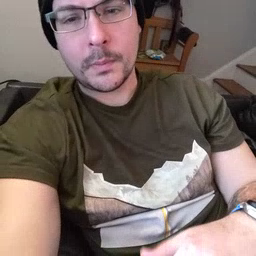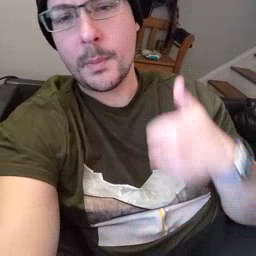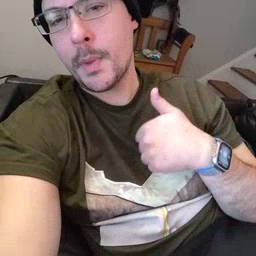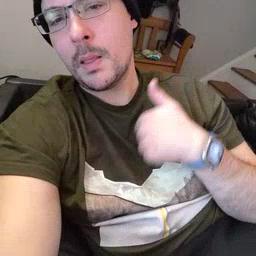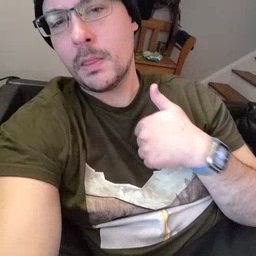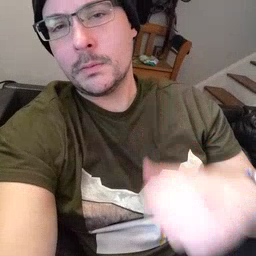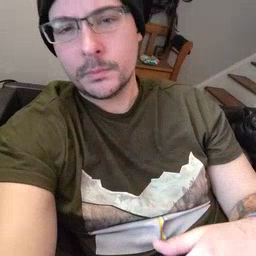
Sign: bath